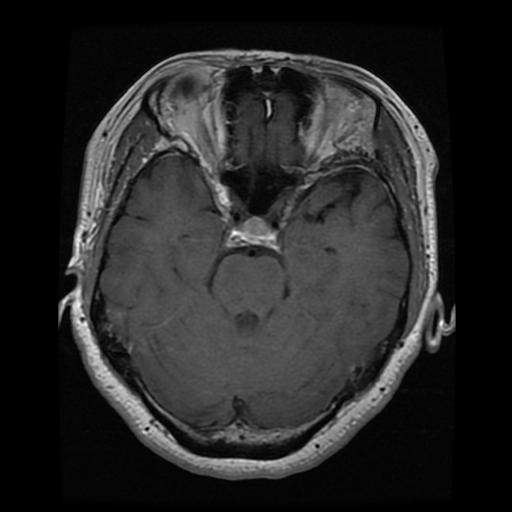
Label: pituitary